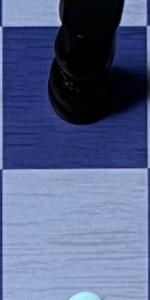
Label: Empty